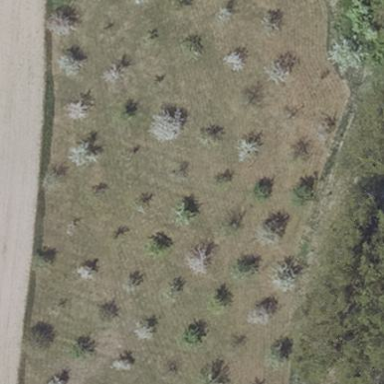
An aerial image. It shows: Orchard.